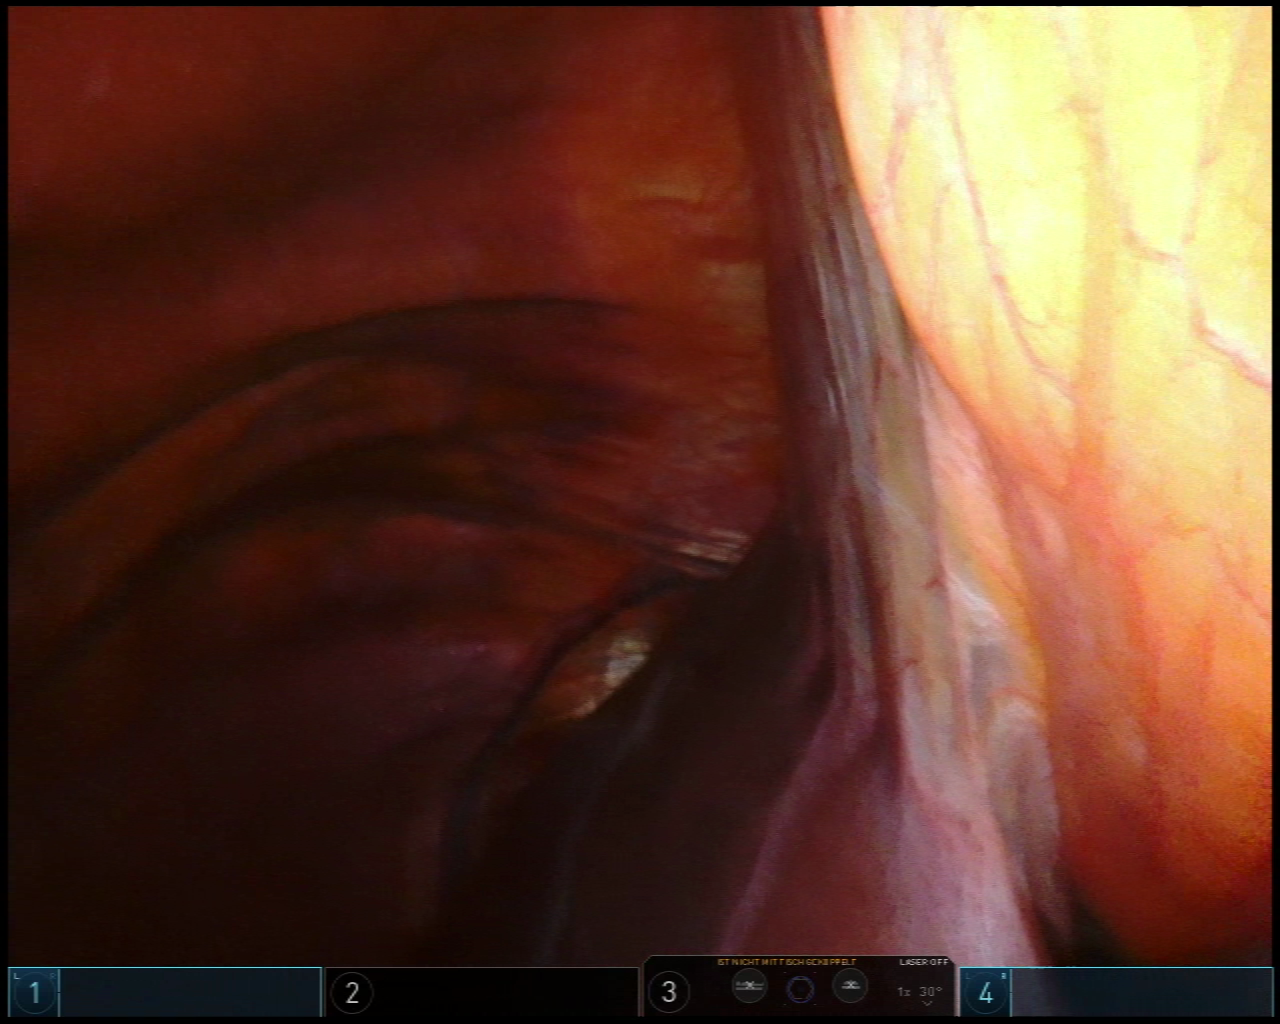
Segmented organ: liver
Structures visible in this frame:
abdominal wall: yes
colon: no
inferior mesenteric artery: no
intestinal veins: no
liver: yes
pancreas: no
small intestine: no
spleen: no
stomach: no
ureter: no
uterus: no
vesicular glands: no